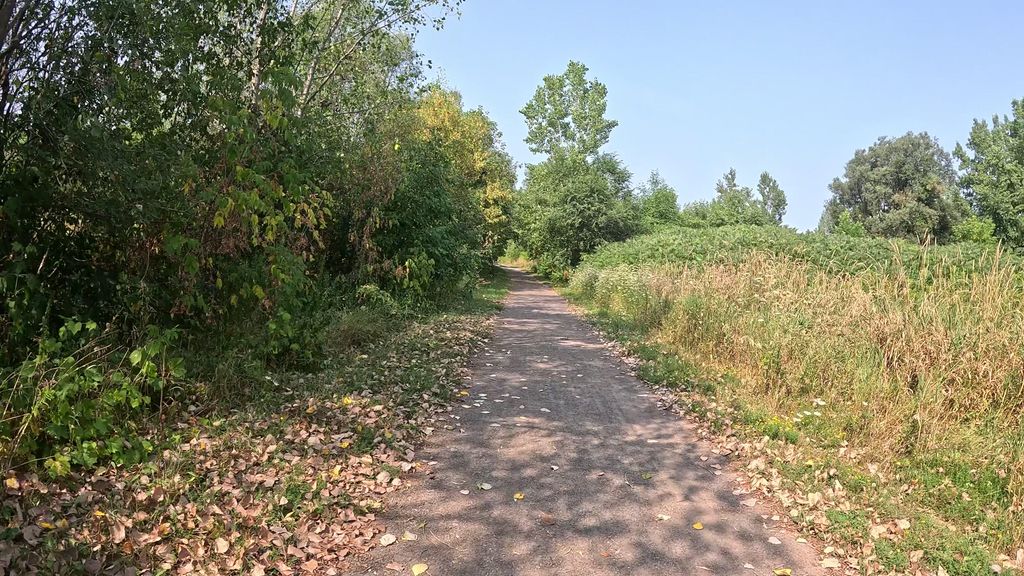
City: ottawa-gatineau